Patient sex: F
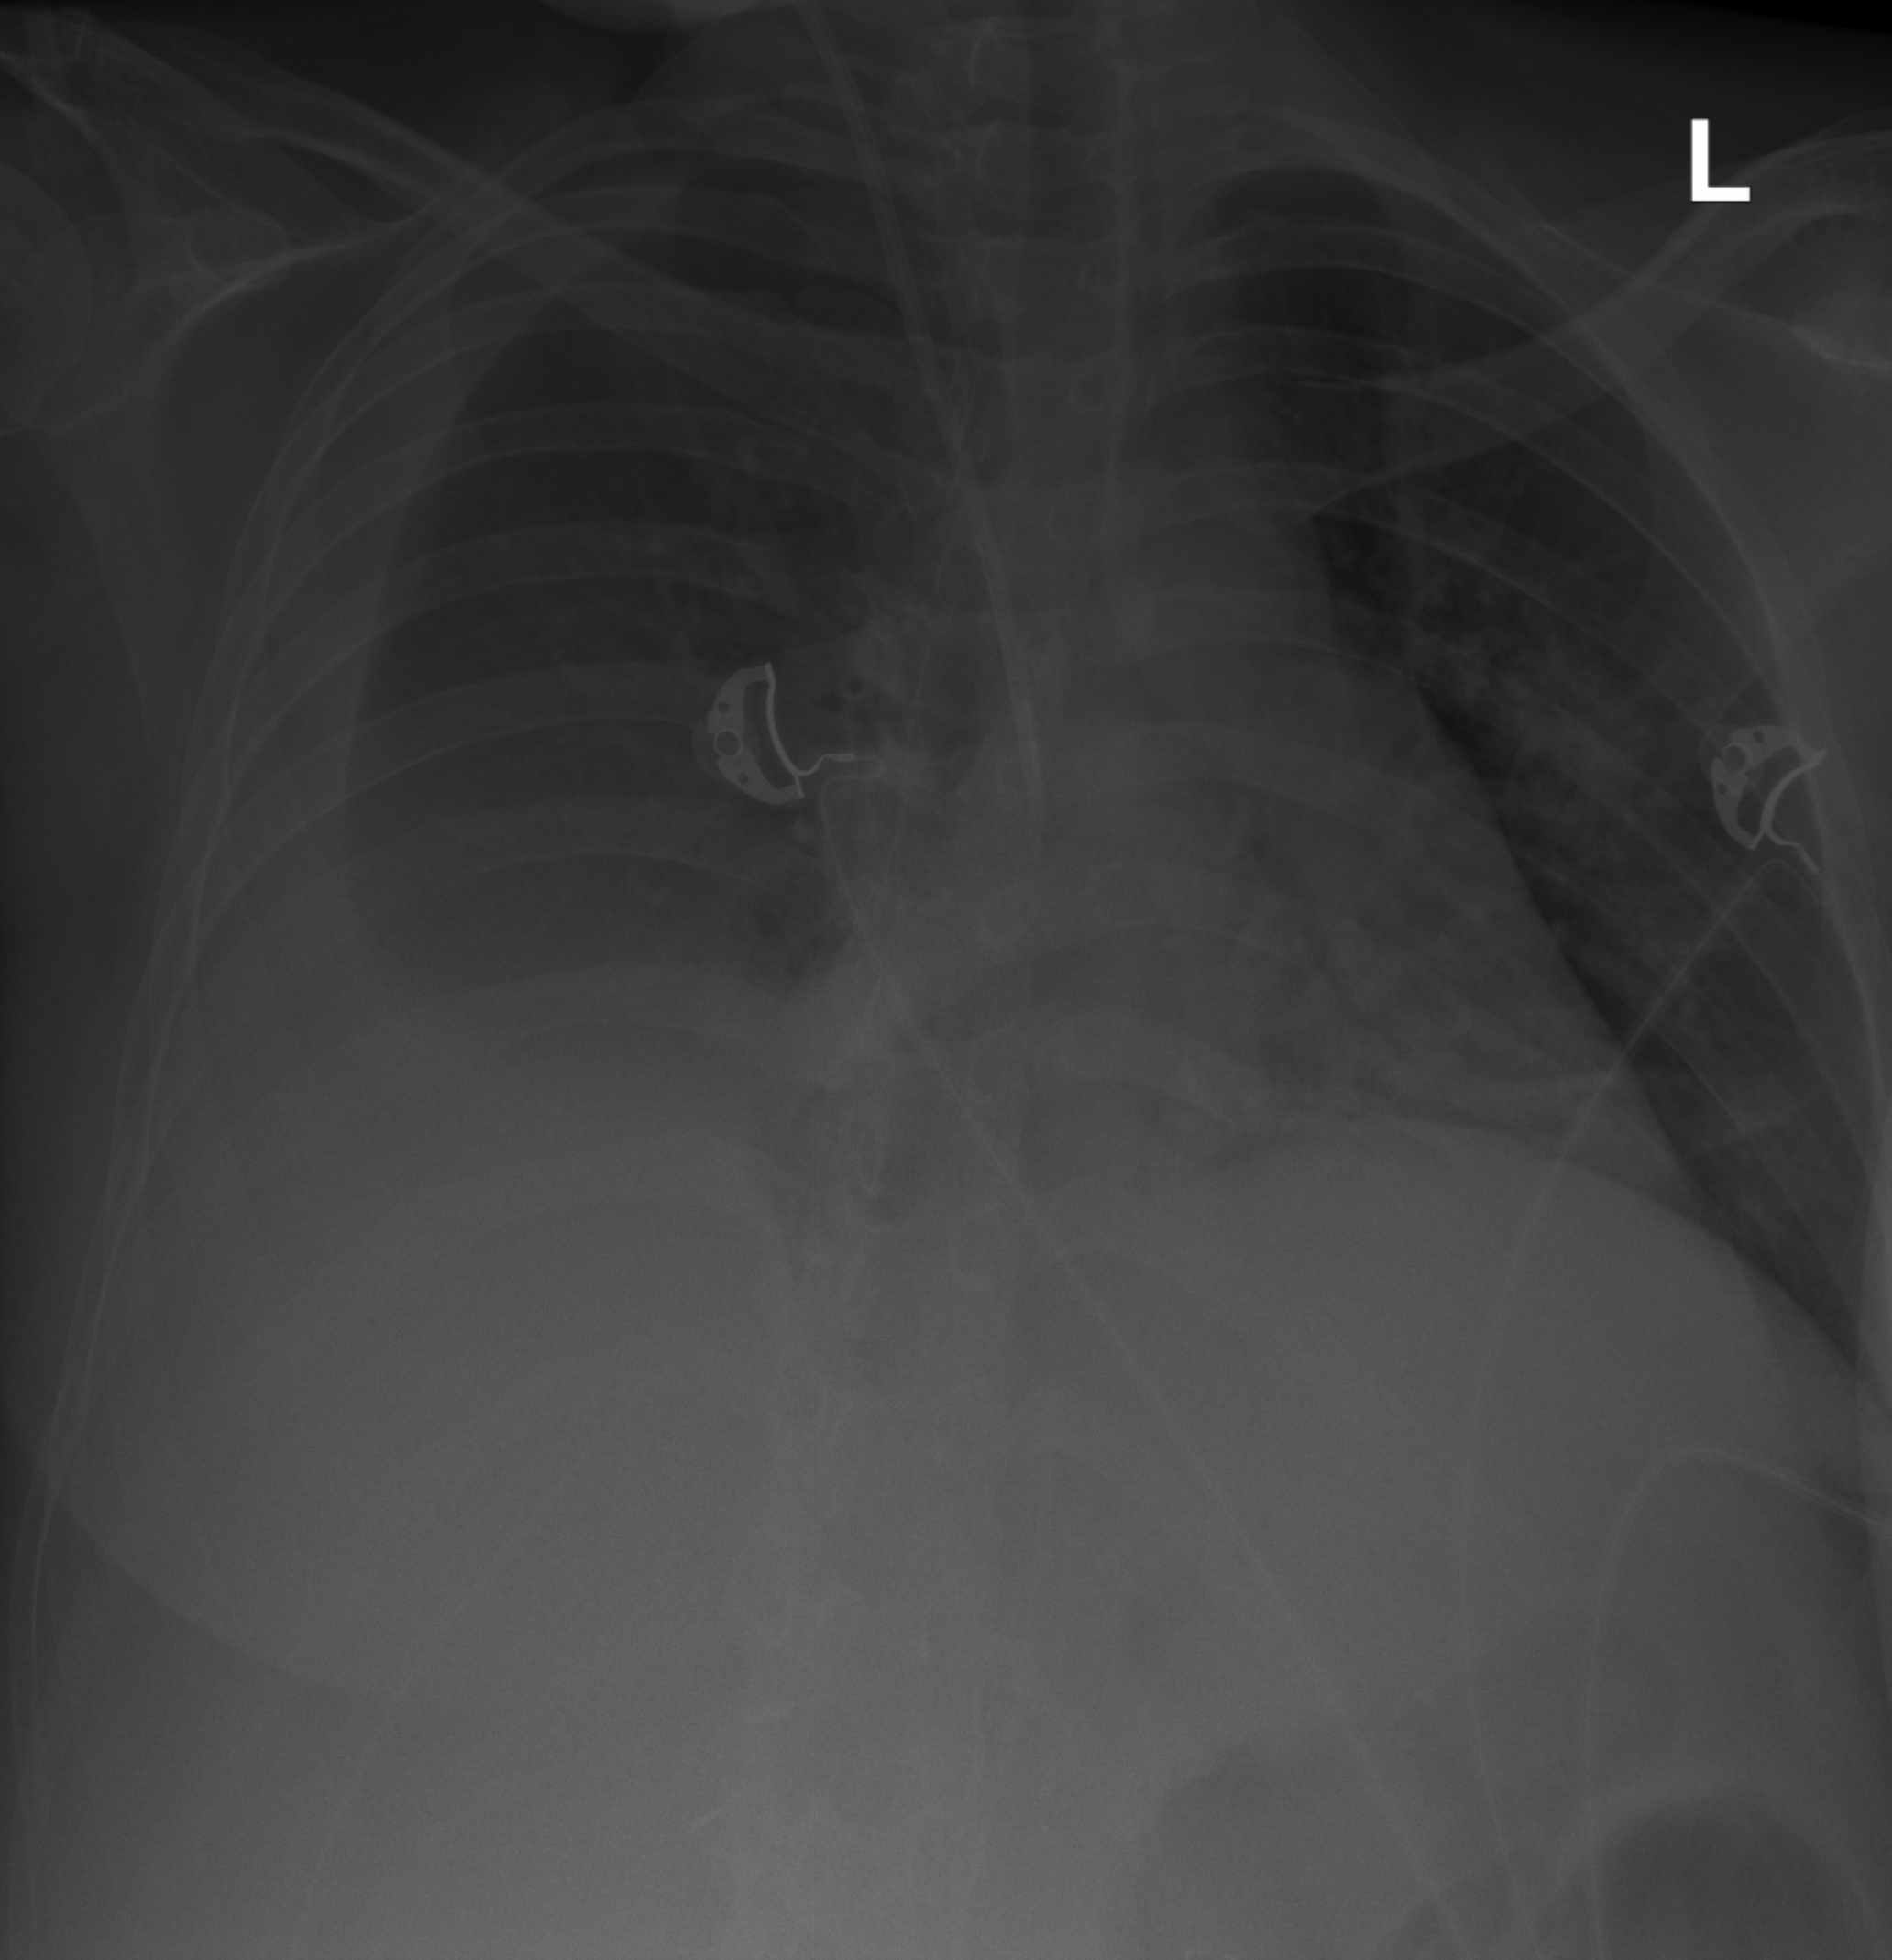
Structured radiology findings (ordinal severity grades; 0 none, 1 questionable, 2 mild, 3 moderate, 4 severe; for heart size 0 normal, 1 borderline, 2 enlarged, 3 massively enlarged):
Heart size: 2
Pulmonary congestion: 0
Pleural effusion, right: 3
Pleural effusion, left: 0
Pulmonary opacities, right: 0
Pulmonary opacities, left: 2
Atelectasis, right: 3
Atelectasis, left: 2